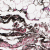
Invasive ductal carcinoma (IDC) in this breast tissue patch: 0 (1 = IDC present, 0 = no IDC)